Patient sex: M
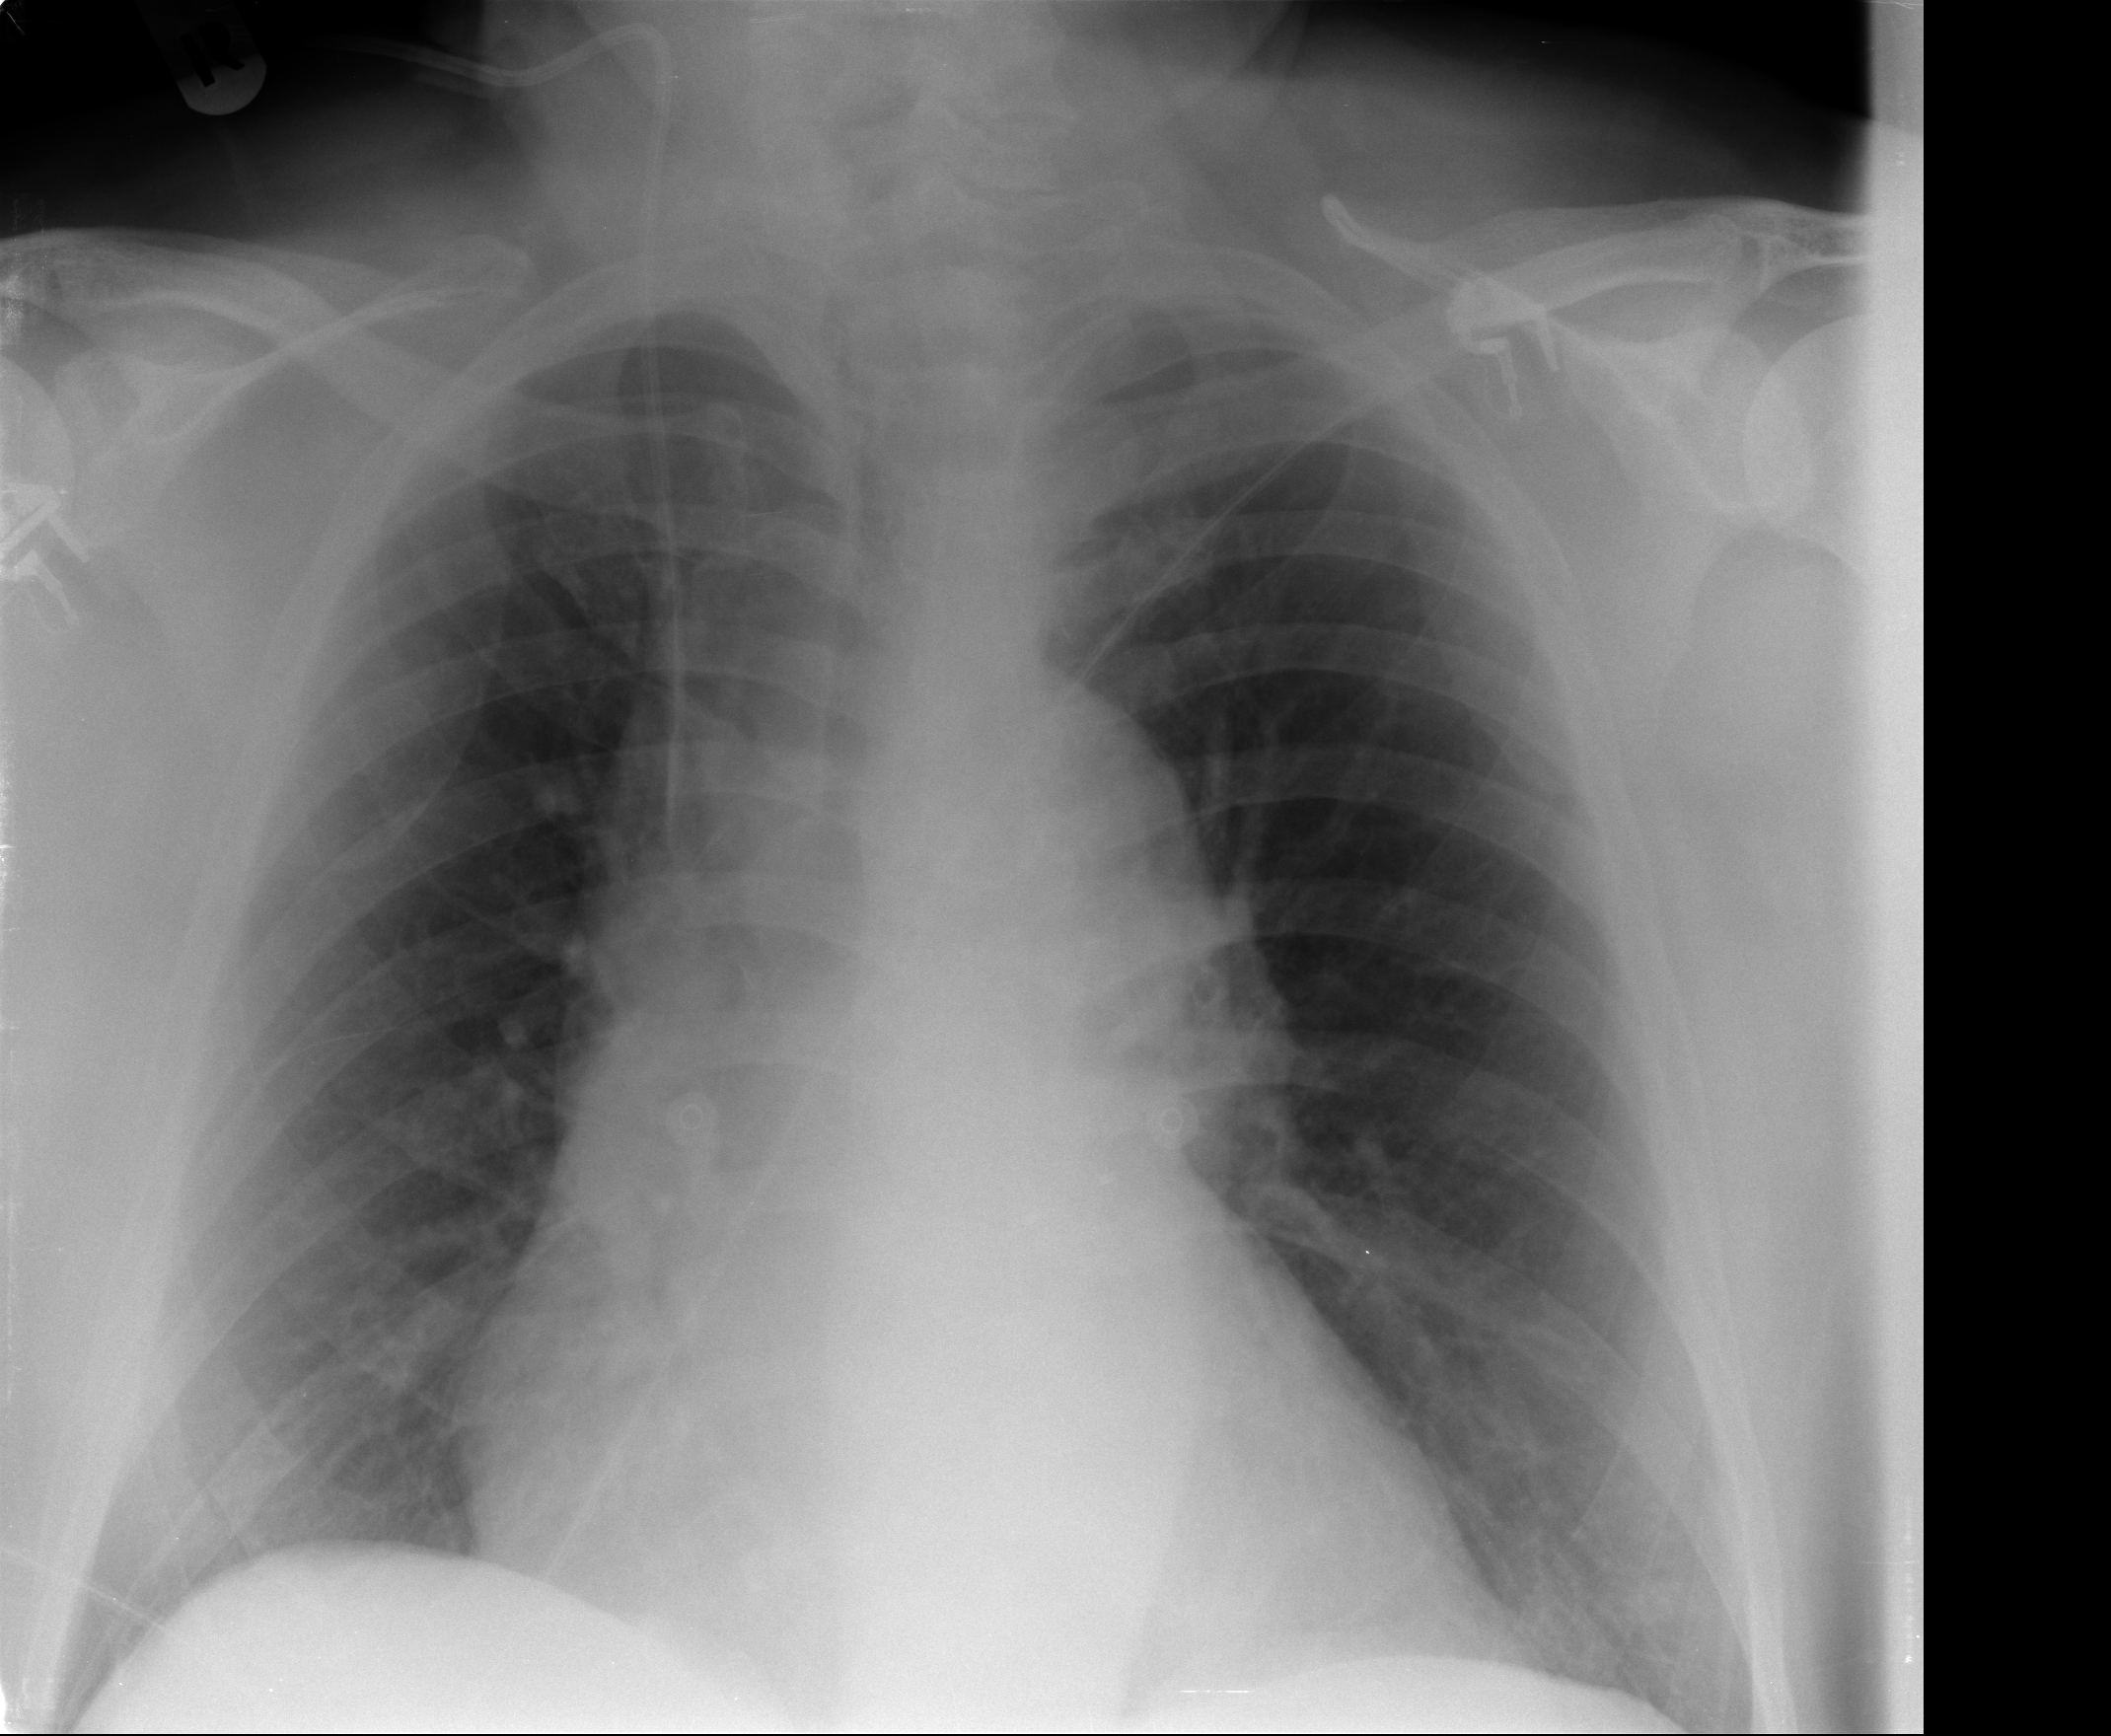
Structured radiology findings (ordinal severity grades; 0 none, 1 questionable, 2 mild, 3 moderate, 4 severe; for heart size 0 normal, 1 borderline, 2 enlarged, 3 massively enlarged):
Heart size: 2
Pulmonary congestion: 1
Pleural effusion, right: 0
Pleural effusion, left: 0
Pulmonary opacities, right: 0
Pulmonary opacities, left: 0
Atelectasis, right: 0
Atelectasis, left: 0